Question: > <URL>
Given this HTML page:
'''
section[role=main] {
margin: 1em;
width: 95%;
border: 1px solid #999;
}
section[role=main] article {
width: 40%;
height: 180px;
margin: 1em;
display: inline-block;
border: 1px solid black;
}
'''
'''
<section role="main">
<article>Java</article>
<article></article>
</section>
<section role="main">
<article>Java</article>
<article>JavaScript</article>
</section>
'''
I expect both of my articles to be aligned, but as it can be seen in the screenshot below, only when both of my articles have text the '<article>' elements are center aligned:

Any ideas what is causing this behavior and how can it be fixed?
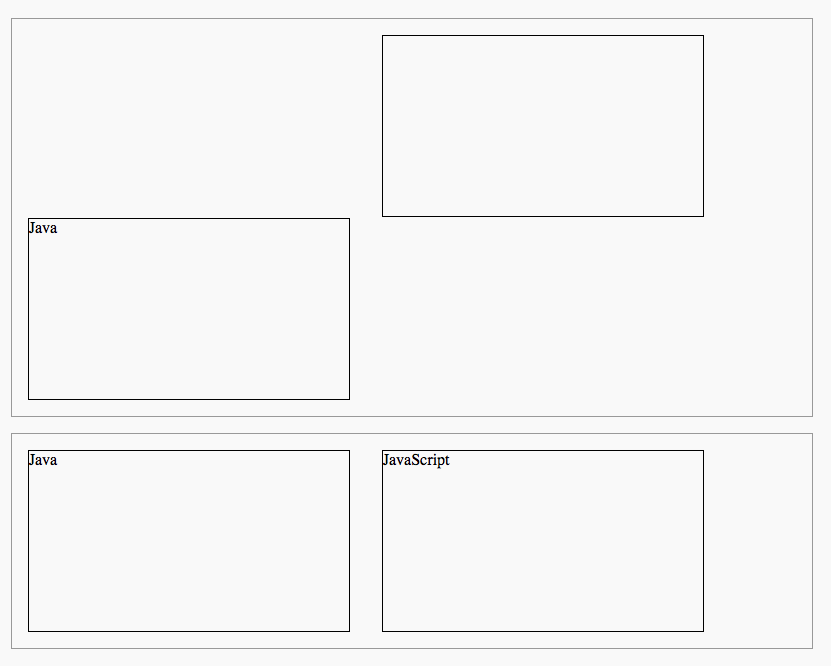
Answer: This is the consequence of the "baseline" vertical alignment in CSS. From the <URL>
>
## baseline
> Align the baseline of the box with the baseline of the parent box. (my emphasis)
Because the default alignment for the inline-blocks is "baseline", unless it is overridden, this rule applies. When text is put in the inline-block, that text will create a baseline for the inline-block and the first (non-bolded) sentence applies.
When there is no text in the inline-block, then it has no baseline and so the second (bolded) sentence applies.
In the JSFiddle here: <URL> a misleading illusion, and added the text 'baseline' to show where the baseline of the containing box is. The baseline is along the bottom of the word "baseline", so you can see that the empty inline-block has its bottom margin edge aligned with the parent's baseline as required by the CSS rule above.